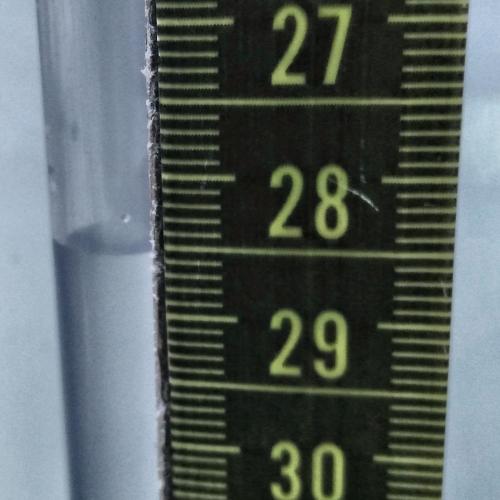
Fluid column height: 28.5 cm